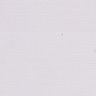
Metastatic tissue present: no